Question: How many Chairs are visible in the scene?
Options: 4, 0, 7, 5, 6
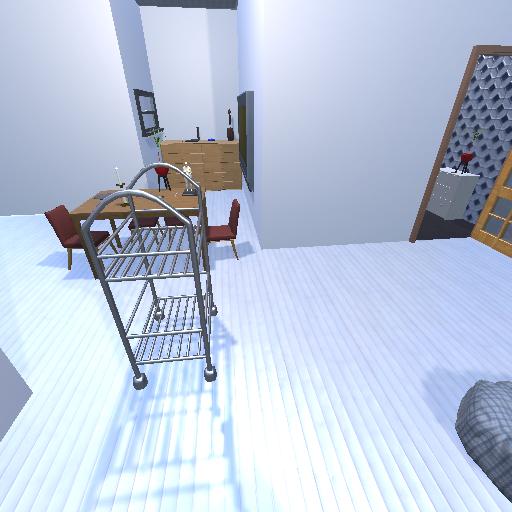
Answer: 4